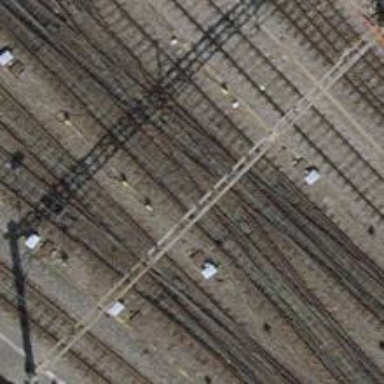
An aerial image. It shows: Single railway track with electrification through contact line.